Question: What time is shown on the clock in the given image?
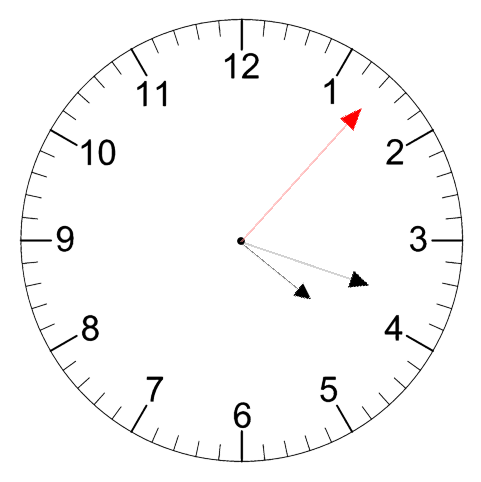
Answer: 04:18:07